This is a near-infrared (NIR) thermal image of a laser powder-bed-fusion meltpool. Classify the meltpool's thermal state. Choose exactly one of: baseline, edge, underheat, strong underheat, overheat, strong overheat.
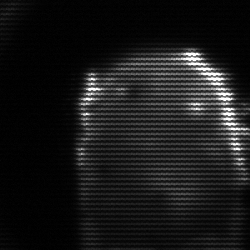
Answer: baseline